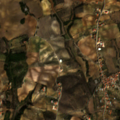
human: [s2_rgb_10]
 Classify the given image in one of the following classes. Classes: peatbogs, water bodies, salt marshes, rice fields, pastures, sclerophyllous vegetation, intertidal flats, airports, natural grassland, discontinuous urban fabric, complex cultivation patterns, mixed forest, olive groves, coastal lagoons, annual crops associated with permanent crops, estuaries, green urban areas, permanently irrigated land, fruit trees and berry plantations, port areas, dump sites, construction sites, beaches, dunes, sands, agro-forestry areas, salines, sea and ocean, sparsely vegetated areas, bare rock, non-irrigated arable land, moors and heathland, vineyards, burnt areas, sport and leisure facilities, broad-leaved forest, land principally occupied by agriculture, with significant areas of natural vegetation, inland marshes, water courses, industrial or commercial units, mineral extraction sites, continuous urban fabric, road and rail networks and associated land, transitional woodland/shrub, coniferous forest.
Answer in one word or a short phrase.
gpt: non-irrigated arable land, olive groves, complex cultivation patterns, land principally occupied by agriculture, with significant areas of natural vegetation